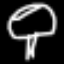
Label: mushroom